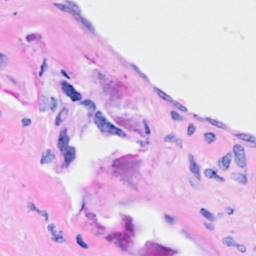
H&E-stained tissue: Breast